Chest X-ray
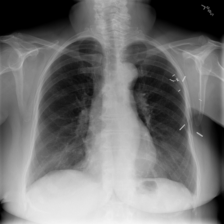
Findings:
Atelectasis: negative
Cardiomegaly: negative
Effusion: negative
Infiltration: negative
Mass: negative
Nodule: negative
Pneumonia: negative
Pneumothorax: negative
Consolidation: negative
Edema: negative
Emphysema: negative
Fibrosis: positive
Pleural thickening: negative
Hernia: negative